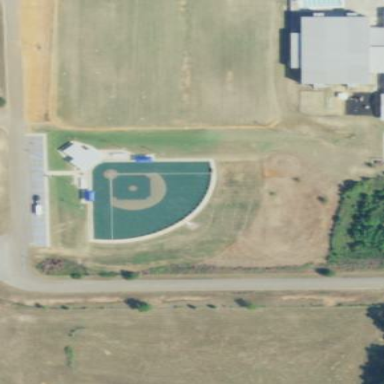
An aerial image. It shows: Baseball pitch for leisure and sports activities.